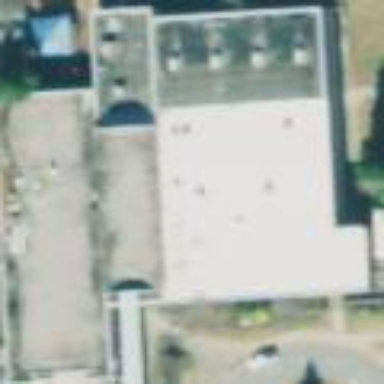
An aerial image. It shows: Building that houses sports center with swimming pool.